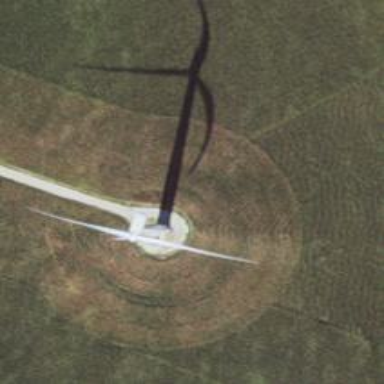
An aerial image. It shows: Wind generator powered by horizontal axis wind turbine.